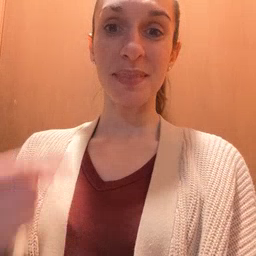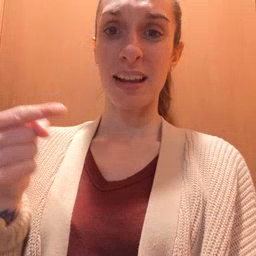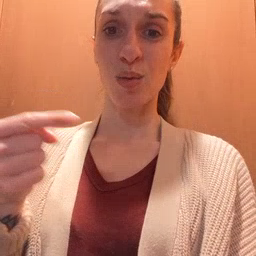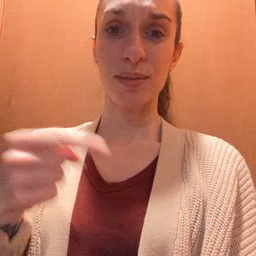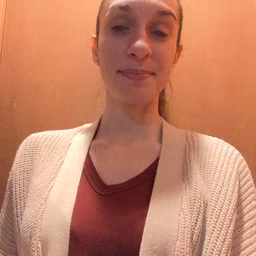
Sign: owie